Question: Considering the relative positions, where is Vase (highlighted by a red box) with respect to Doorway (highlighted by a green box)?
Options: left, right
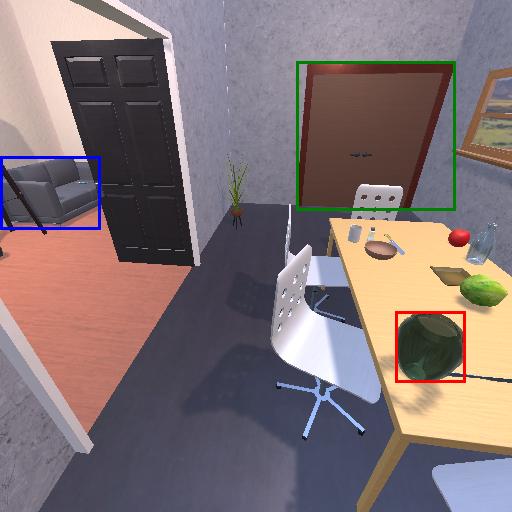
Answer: left